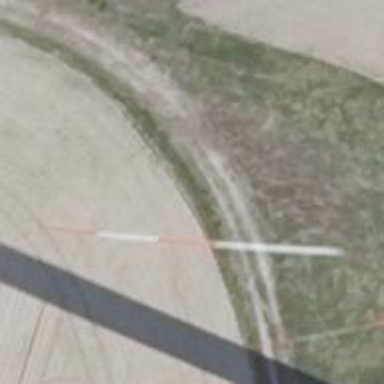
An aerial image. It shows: Compacted grade3 track.